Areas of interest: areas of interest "Medical"
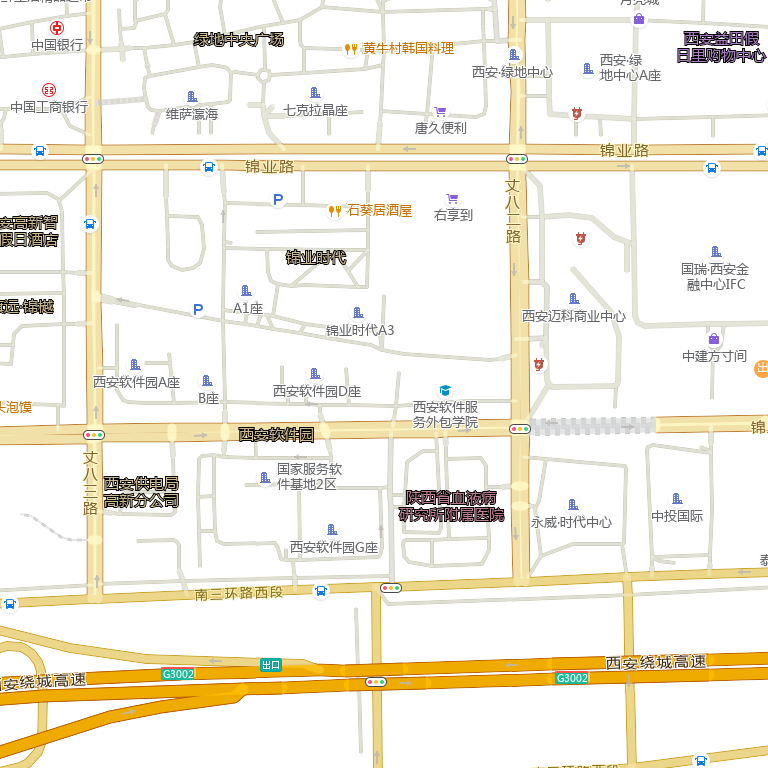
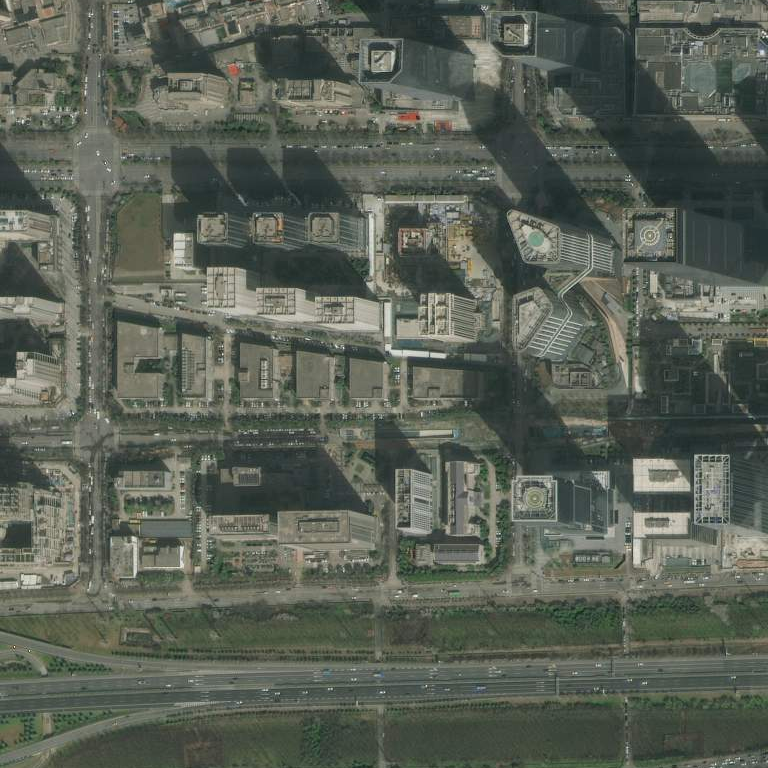